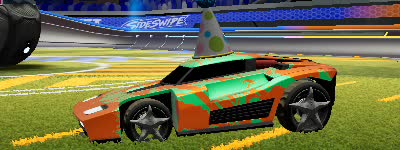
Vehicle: breakout